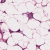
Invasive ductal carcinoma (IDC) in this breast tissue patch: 1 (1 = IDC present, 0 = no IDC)